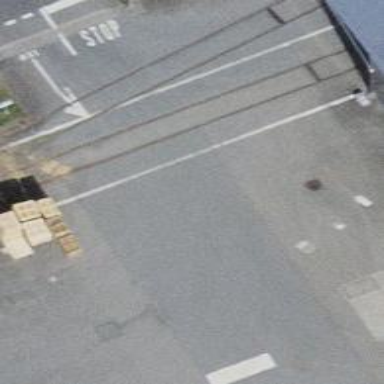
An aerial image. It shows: Railway level crossing.